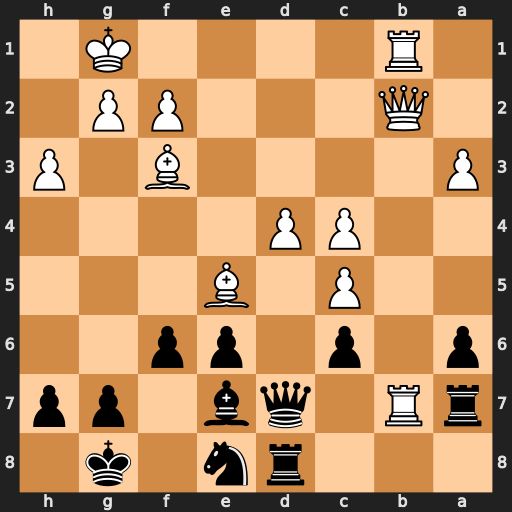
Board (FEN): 3rn1k1/rR1qb1pp/p1p1pp2/2P1B3/2PP4/P4B1P/1Q3PP1/1R4K1
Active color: b
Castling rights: -
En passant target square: -
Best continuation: Rxb7 Qxb7 fxe5